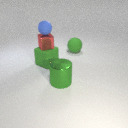
large green rubber cube below small blue rubber sphere